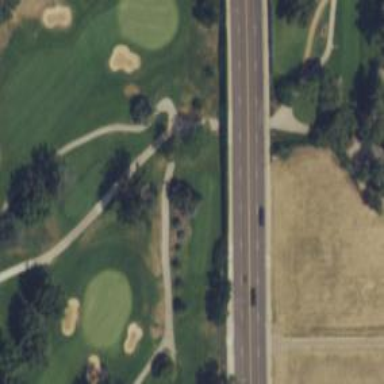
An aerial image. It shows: Grade1 track used as golf cartpath.